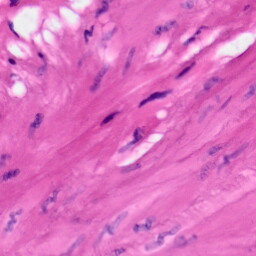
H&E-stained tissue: Skin